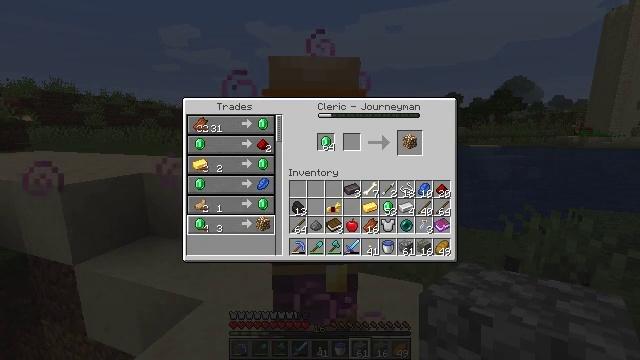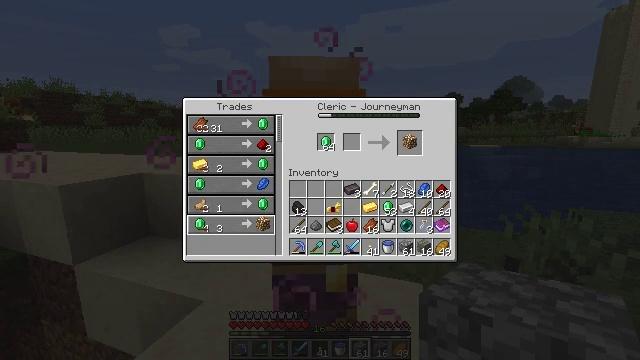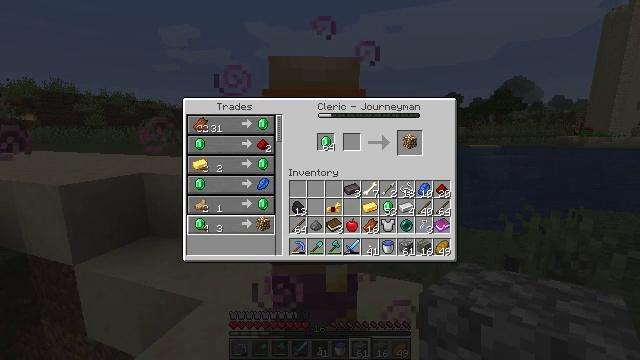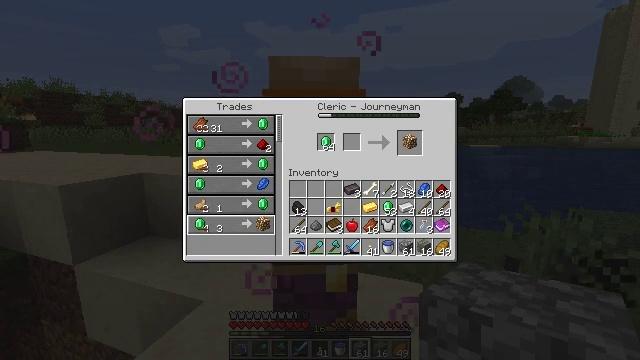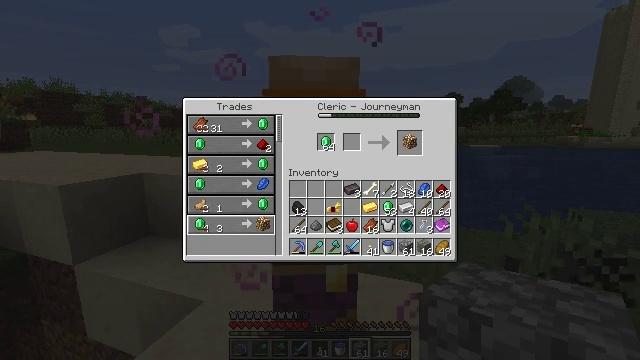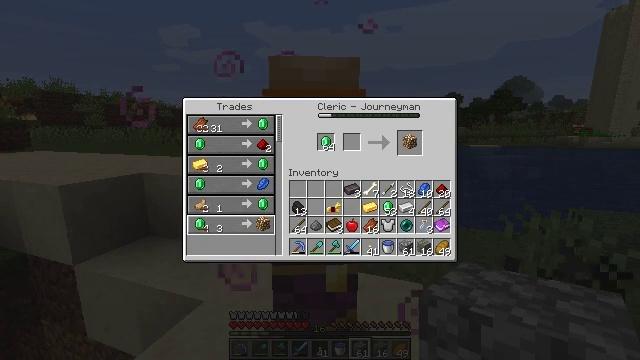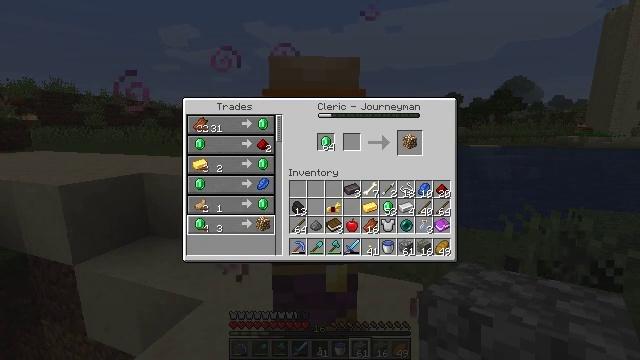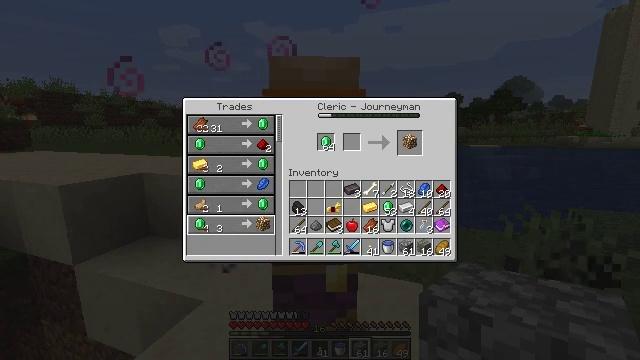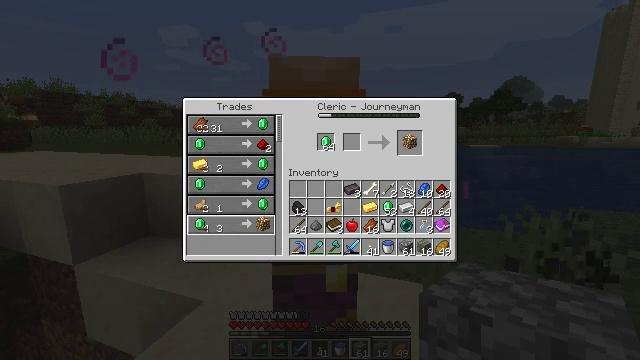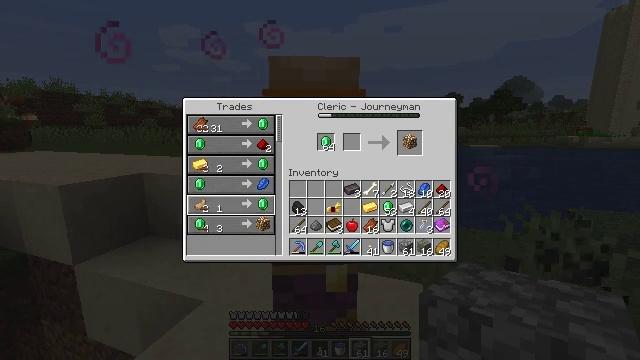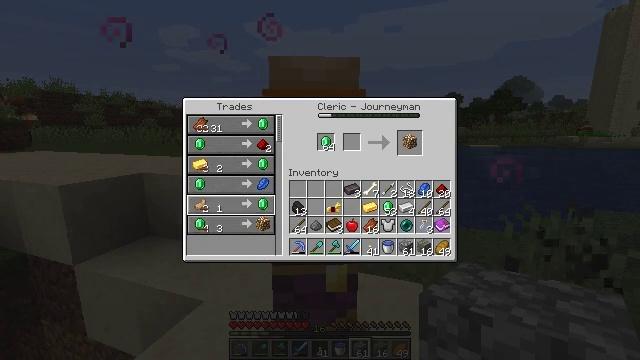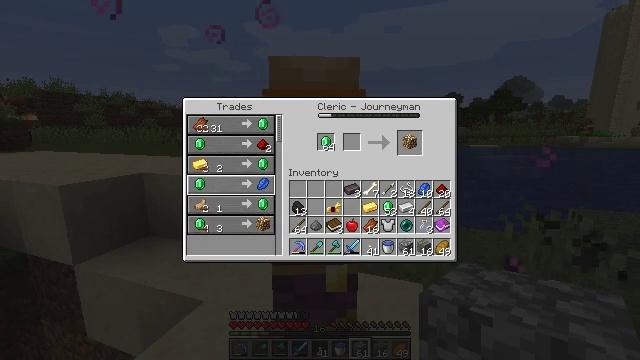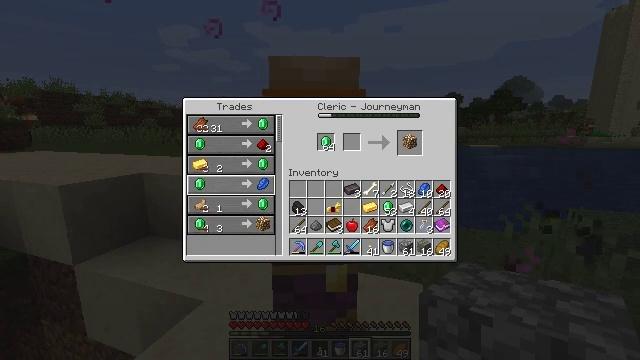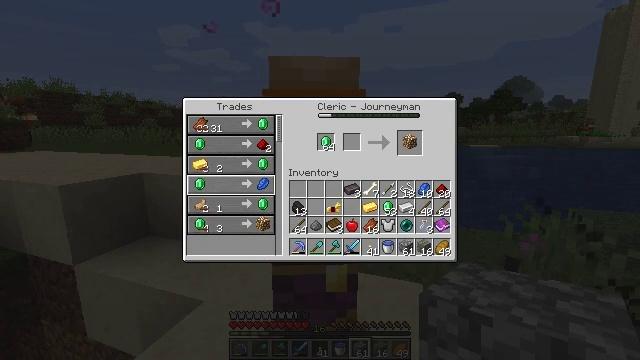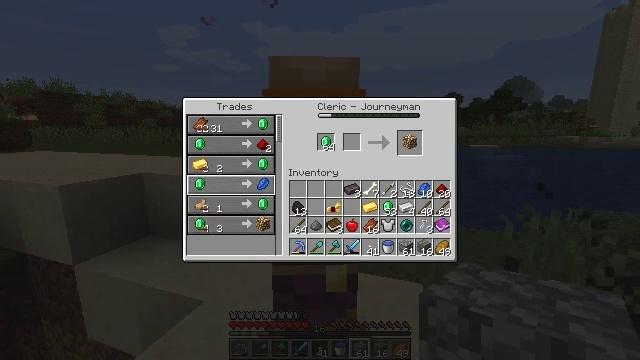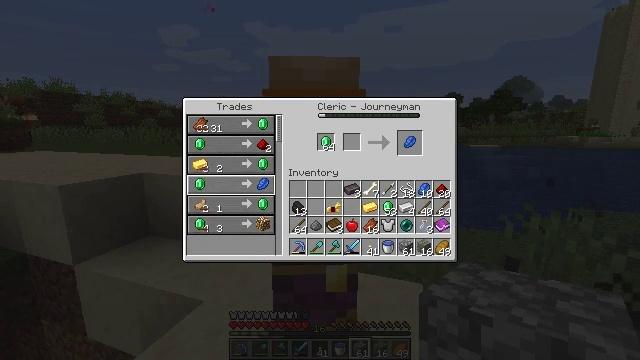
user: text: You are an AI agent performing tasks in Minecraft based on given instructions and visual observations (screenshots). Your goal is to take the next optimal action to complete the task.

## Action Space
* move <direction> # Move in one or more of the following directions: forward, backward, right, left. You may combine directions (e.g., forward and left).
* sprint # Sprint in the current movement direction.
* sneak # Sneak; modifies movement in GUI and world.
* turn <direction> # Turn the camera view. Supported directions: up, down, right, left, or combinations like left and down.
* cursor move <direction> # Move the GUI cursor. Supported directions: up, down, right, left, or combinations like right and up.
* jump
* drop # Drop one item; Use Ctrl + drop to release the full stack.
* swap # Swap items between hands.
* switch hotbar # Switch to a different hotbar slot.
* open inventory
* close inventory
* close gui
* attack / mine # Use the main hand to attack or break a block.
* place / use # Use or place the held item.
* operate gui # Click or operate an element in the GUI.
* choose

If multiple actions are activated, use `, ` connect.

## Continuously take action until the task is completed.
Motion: motion action
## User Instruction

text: Convert a block into lapis lazuli using the crafting table.
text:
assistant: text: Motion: no_op
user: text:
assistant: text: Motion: no_op
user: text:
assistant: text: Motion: no_op
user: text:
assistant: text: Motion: no_op
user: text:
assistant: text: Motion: no_op
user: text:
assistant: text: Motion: no_op
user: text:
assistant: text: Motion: no_op
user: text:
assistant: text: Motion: no_op
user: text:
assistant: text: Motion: cursor move up
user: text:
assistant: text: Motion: cursor move up
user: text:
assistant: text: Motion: no_op
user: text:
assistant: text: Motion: no_op
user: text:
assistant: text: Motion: no_op
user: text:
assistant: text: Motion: no_op
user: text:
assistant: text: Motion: operate gui
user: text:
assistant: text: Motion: operate gui
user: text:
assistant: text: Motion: operate gui
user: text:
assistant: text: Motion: no_op
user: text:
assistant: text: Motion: no_op
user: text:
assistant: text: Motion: cursor move down
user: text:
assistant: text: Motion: cursor move down
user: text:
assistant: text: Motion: no_op
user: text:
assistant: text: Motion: no_op
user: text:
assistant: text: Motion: operate gui
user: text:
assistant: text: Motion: operate gui
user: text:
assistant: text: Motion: operate gui
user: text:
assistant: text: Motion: no_op
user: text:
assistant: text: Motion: cursor move up
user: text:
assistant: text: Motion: cursor move up
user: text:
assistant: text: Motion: cursor move up